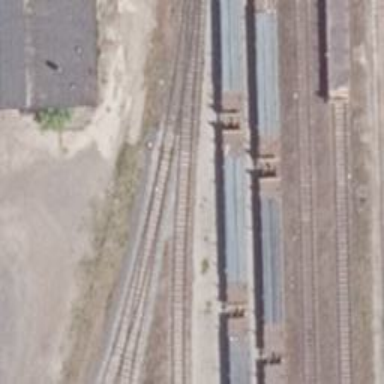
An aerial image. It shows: Rail spur service.